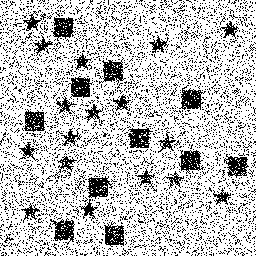
Squares: 11
Triangles: 0
Stars: 17
Total shapes: 28